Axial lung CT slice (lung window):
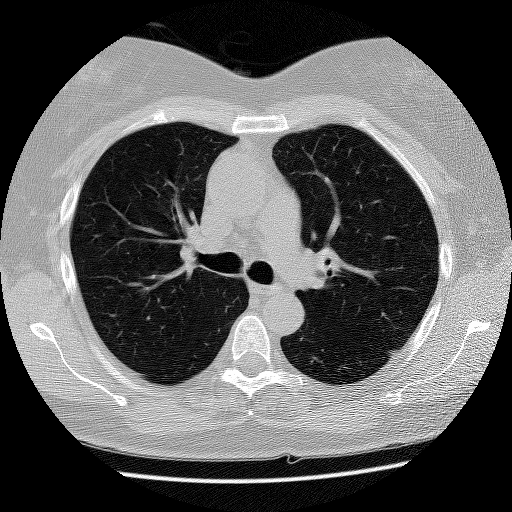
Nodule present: no